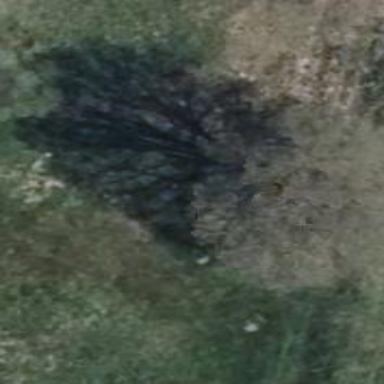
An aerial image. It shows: Deciduous broadleaved tree.